Question: I have an array list which is declared as
'''
ArrayList<Item> items = new ArrayList<Item>();
'''
In the below screenshot you can find out the array items in it:

Now how do I get that string and compare to my existing string value
Suppose I have a string name '"inbox"', how do I get the 'title' named 'inbox'.
'''
public interface Item {
public boolean isSection();
}
'''
SectionItem
'''
public class SectionItem implements Item{
private final String title;
public SectionItem(String title) {
this.title = title;
}
public String getTitle(){
return title;
}
@Override
public boolean isSection() {
return true;
}
}
'''
Can anyone suggest me a better way of handling this?
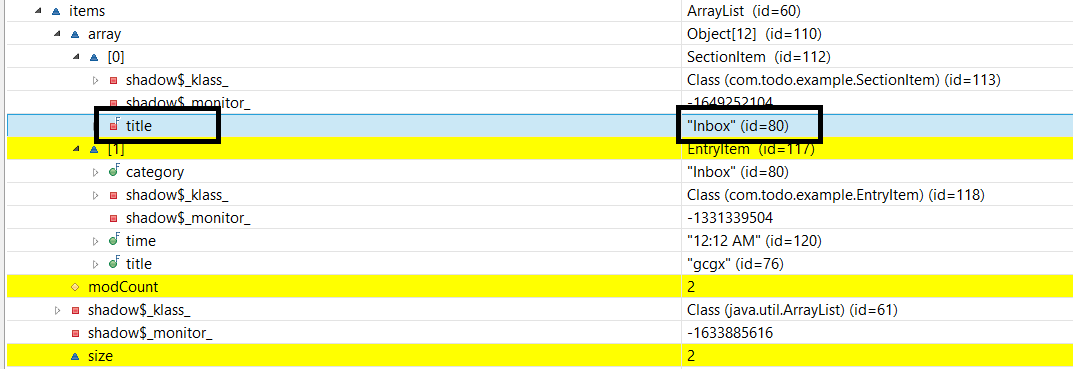
Answer: Using, 'get(int index)' method of ArrayList.
which Returns the element at the specified position in this list.
In your case
'''
String itemTitle = items.get(index).getTitle(); // Here index represent position of item you want to get title from current array list
'''